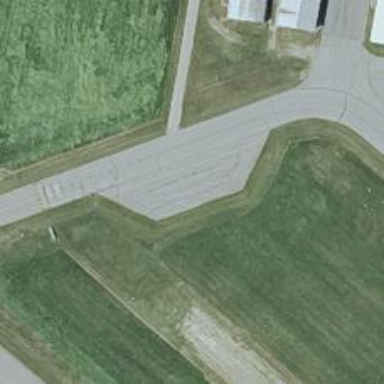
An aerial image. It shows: Image of taxiway at airport.